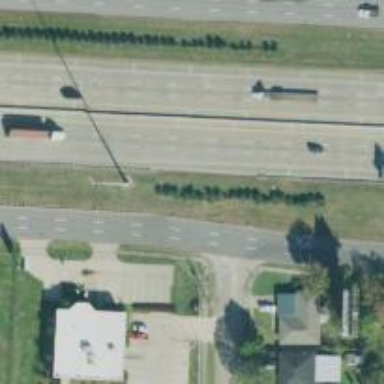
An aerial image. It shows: Secondary road with frontage road alongside.